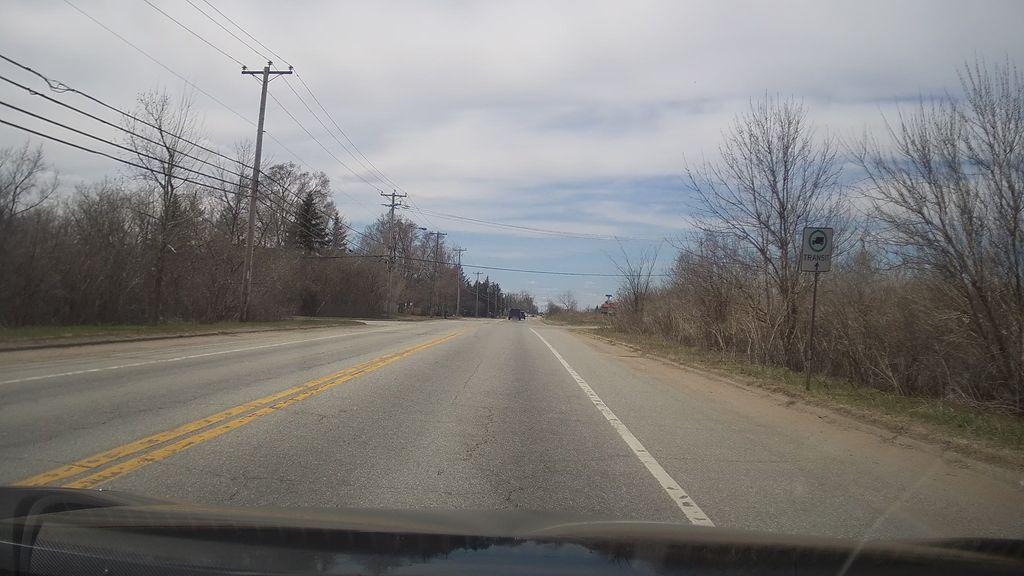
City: ottawa-gatineau